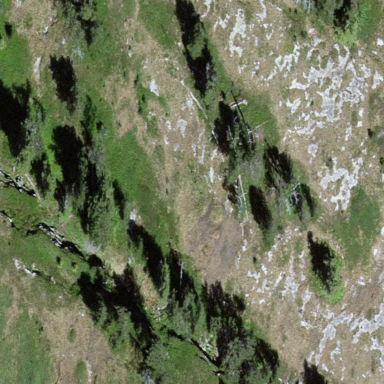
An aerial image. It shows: Patch of scrub vegetation.